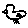
Label: bird